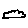
Label: cloud